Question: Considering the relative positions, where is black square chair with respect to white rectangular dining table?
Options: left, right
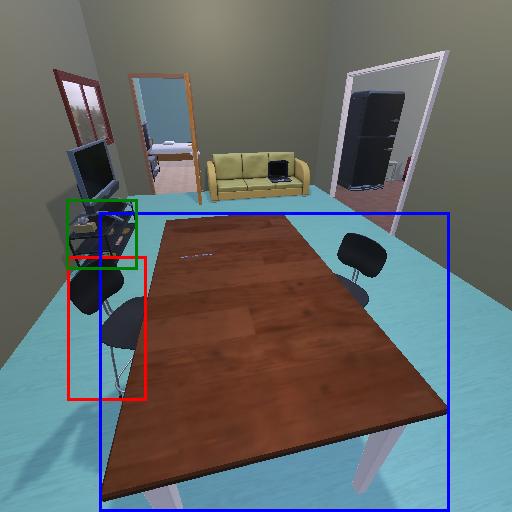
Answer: left